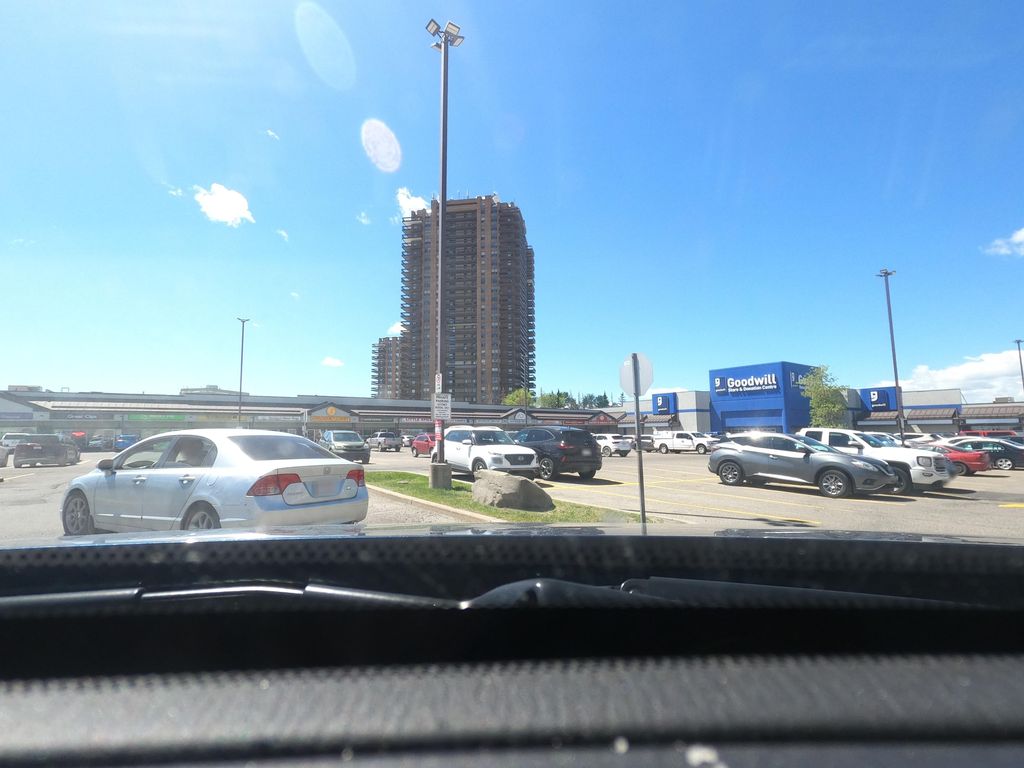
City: calgary